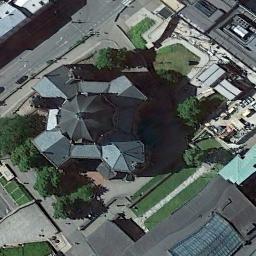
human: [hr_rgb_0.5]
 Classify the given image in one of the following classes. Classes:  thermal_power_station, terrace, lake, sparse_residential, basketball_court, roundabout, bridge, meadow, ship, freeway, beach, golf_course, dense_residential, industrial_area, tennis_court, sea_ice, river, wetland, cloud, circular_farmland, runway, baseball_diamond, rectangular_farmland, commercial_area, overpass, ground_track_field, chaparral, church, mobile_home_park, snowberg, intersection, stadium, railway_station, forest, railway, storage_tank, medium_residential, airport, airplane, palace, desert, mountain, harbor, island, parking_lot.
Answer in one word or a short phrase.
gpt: church